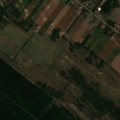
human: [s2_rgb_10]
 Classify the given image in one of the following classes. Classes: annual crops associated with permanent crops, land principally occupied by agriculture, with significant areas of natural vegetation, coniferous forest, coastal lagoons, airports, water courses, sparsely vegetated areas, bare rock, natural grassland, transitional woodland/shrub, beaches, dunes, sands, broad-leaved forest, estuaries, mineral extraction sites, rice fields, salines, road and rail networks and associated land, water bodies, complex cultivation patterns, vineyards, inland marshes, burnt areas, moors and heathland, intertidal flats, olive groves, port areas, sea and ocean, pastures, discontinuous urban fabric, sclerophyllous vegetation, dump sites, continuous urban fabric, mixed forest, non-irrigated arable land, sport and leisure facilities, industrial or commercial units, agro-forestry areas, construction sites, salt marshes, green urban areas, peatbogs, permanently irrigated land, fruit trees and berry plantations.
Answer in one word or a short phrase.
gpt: non-irrigated arable land, complex cultivation patterns, broad-leaved forest, mixed forest, natural grassland